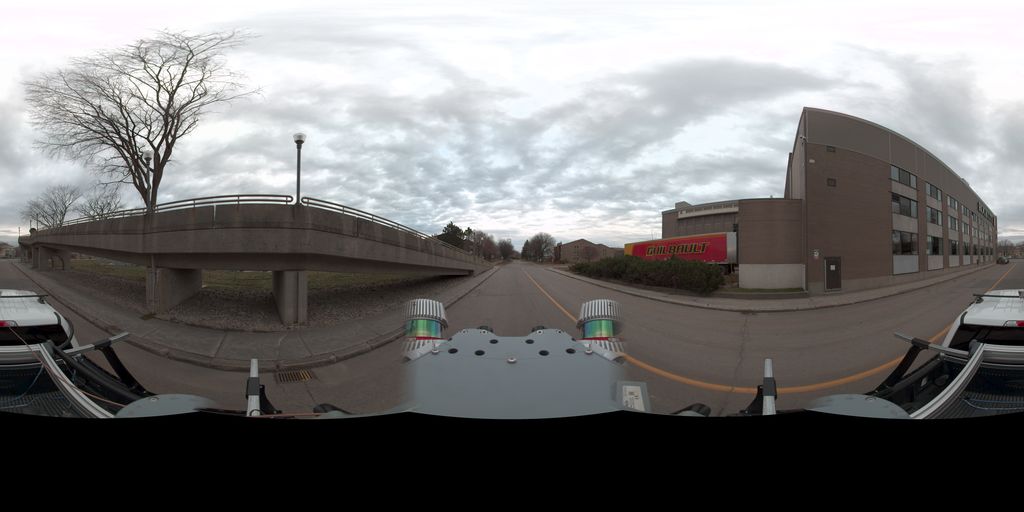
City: quebec_city